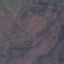
Land use / land cover: HerbaceousVegetation